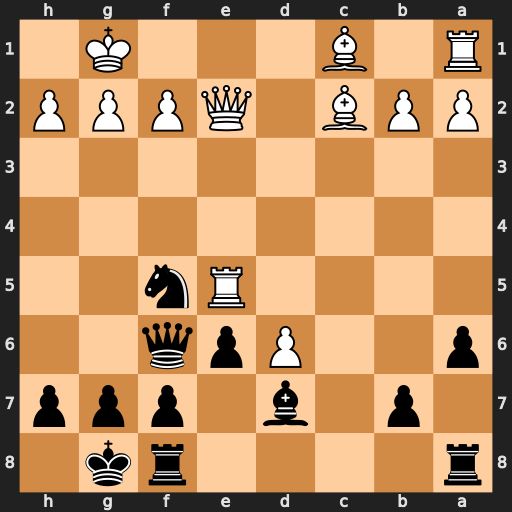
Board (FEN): r4rk1/1p1b1ppp/p2Ppq2/4Rn2/8/8/PPB1QPPP/R1B3K1
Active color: b
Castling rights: -
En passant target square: -
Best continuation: Nd4 Bxh7+ Kxh7 Rh5+ Kg8